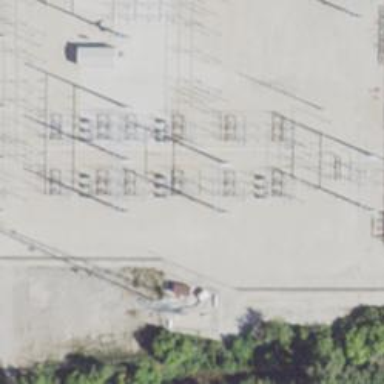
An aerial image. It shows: Switch for power supply.